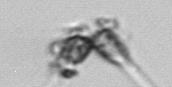
Label: Asterionellopsis_glacialis